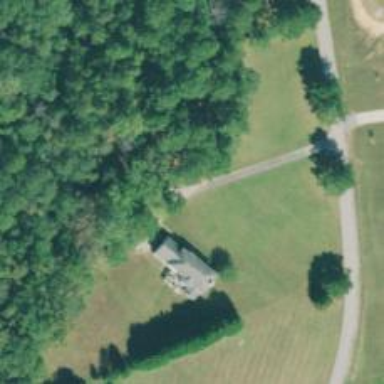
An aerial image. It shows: Driveway.